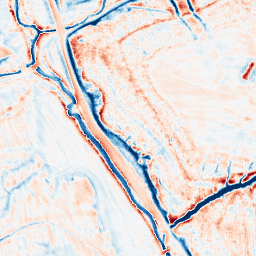
Category: edge_preserving
Decomposition family: guided
Decomposition parameters: radius: 4
eps: 0.01
Upsampling method: fft_zeropad
Upsampling parameters: scale: 8
Upsampling scale: 8